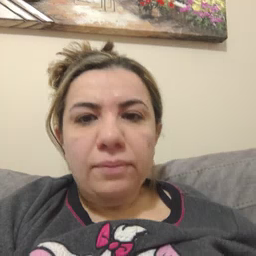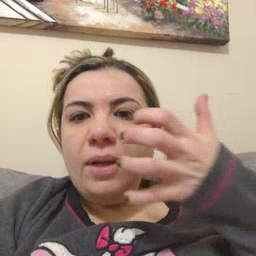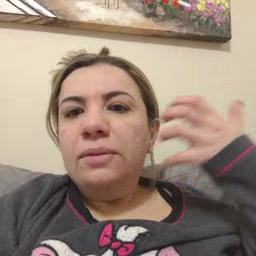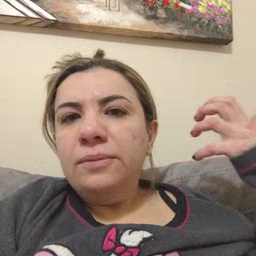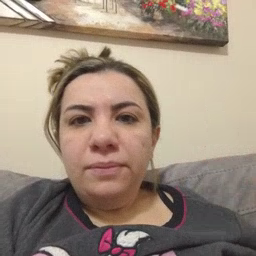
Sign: tiger